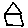
Label: house